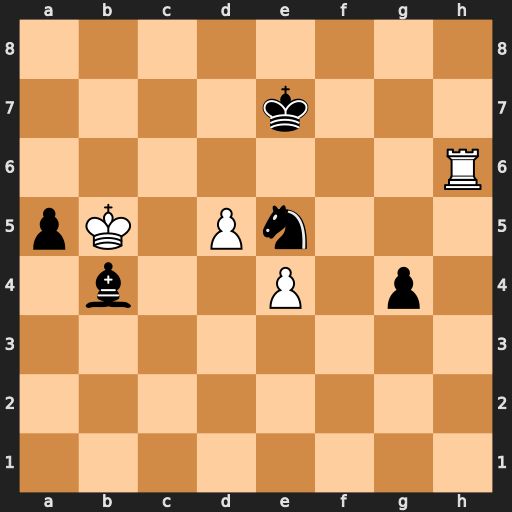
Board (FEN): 8/4k3/7R/pK1Pn3/1b2P1p1/8/8/8
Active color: w
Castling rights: -
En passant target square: -
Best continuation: Re6+ Kf7 Rxe5